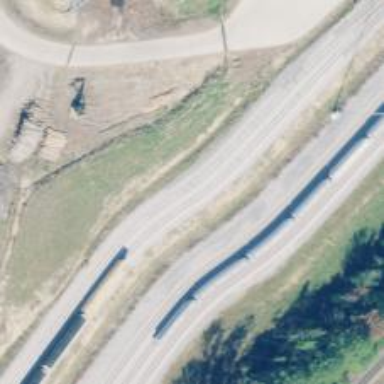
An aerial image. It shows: Rail spur service for lumber transportation.